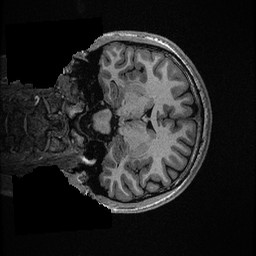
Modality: T1w
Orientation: coronal
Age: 25
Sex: male
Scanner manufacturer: ge
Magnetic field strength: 3 T
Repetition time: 0.006952 s
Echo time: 0.00292 s